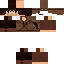
A female human skin with medium skin, wearing brown long hair dressed in a blue hoodie and brown pants, featuring a closed mouth.